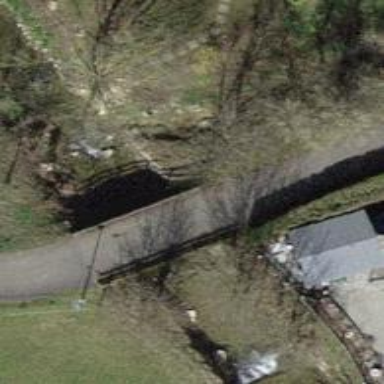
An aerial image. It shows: Footway bridge.